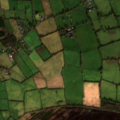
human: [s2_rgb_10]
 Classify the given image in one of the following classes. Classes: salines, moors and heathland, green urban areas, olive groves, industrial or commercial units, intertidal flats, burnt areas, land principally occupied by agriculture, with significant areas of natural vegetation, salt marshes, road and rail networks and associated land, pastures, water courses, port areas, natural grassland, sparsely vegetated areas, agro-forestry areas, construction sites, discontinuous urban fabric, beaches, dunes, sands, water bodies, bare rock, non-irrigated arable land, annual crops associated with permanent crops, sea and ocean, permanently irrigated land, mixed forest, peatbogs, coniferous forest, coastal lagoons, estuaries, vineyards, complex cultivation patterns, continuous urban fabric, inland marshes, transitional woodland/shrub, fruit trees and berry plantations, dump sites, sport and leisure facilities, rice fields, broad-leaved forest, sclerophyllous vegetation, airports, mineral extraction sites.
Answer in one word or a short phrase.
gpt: pastures, mixed forest, peatbogs